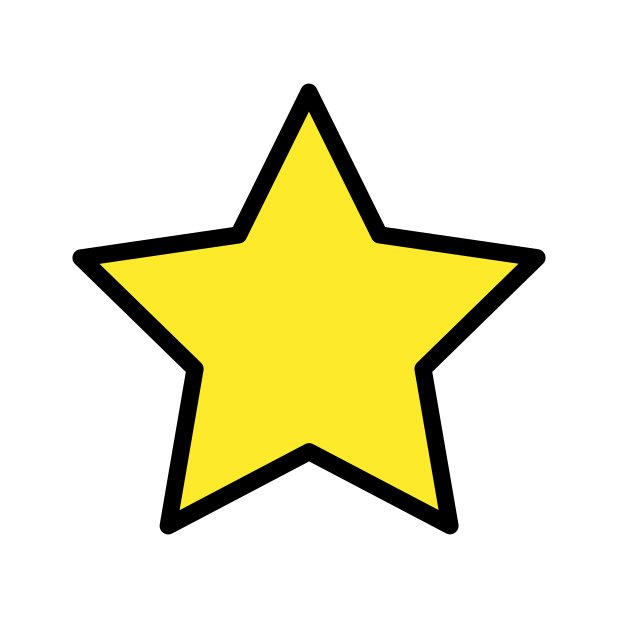
star